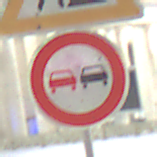
Verkehrszeichen: Ueberholverbot
Zusatzzeichen oben: Arbeitsstelle
Umgebung: Outdoor, Urban
Tageszeit: Night
Wetter: PartlyCloudy
Licht: Artificial
Jahreszeit: NotSpecified
Kontrast: HighContrast